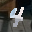
Label: 4